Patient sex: F
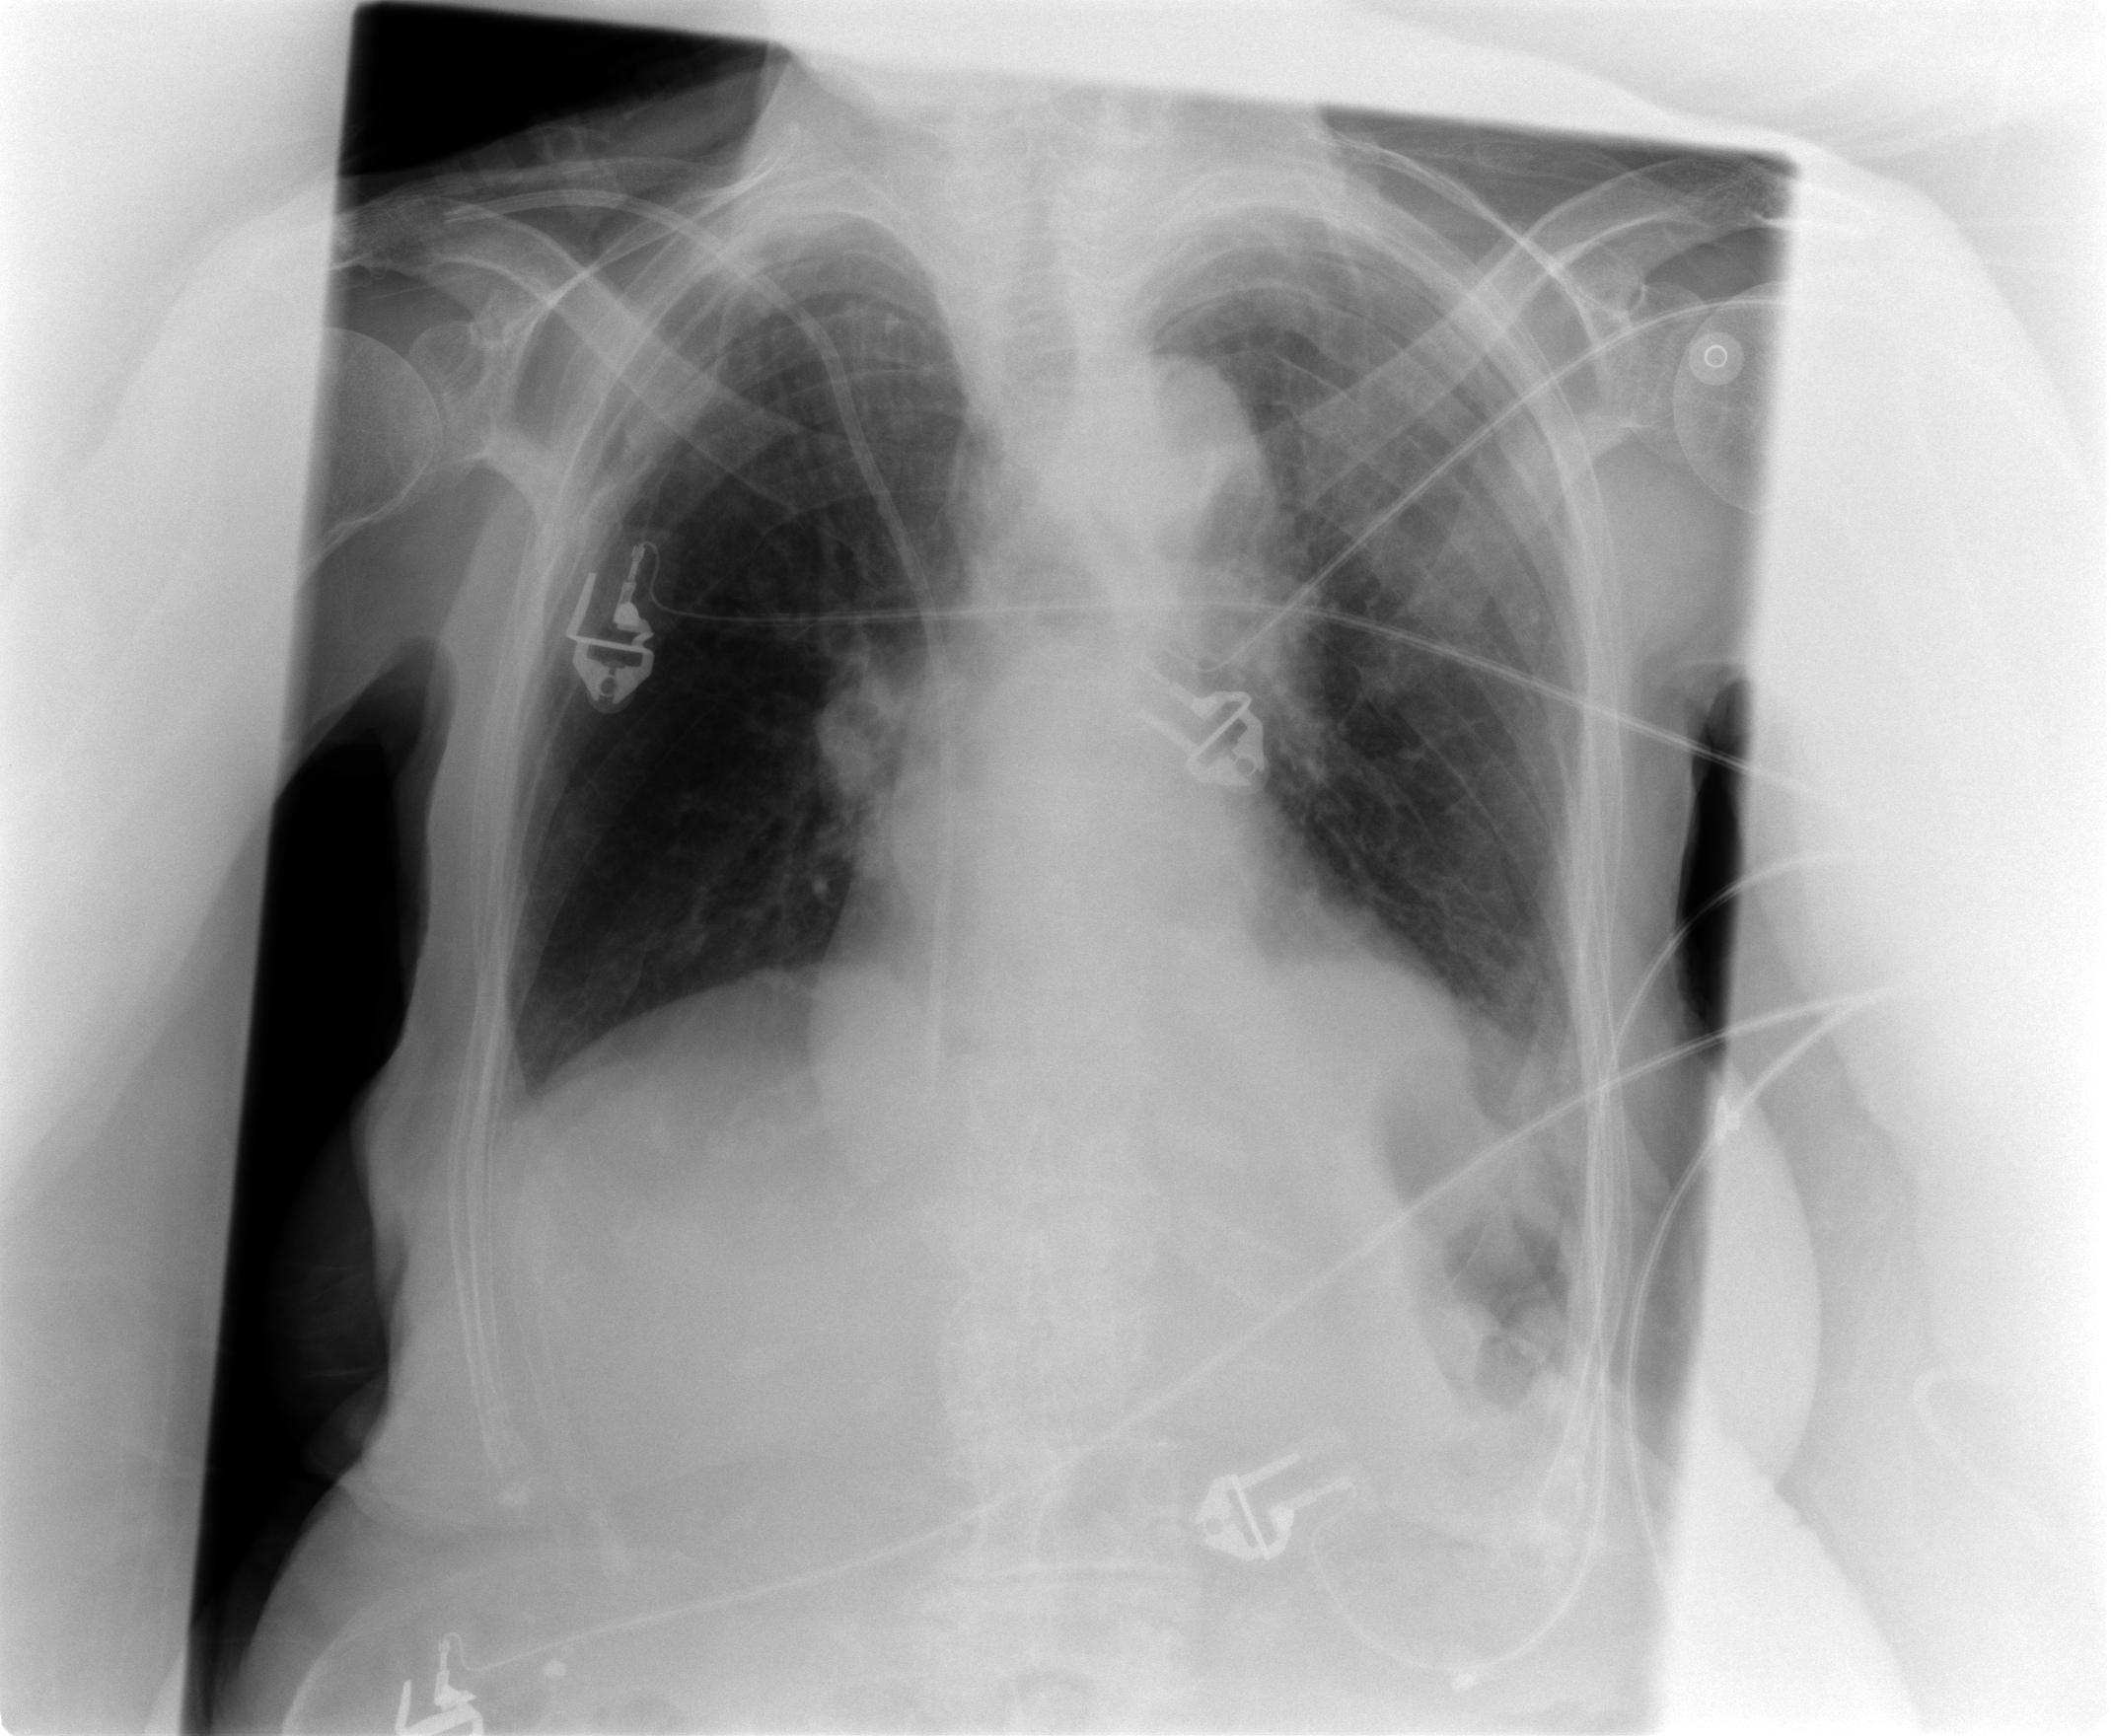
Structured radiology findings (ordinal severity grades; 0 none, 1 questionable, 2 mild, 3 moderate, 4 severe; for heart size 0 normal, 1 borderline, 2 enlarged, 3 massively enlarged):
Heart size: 0
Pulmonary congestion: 2
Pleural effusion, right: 0
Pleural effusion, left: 0
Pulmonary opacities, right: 1
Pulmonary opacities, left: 1
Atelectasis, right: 0
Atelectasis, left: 2